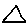
Label: triangle